Interaction volume radius: 5 \u00c5
Interaction volume height: 20 \u00c5
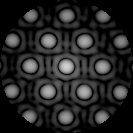
Disorder parameter: 0.06401